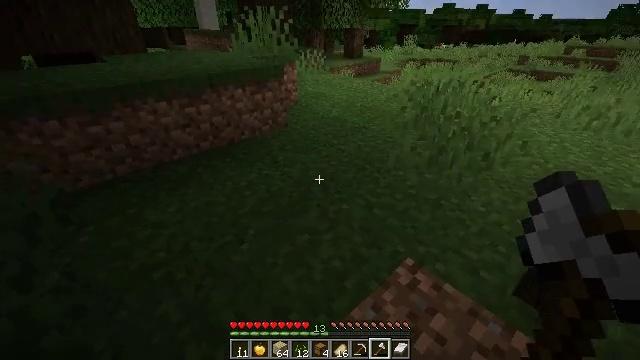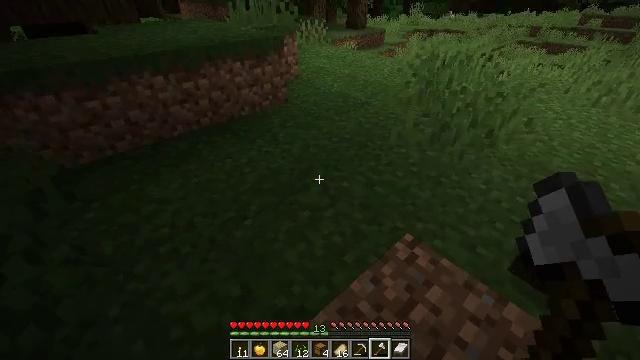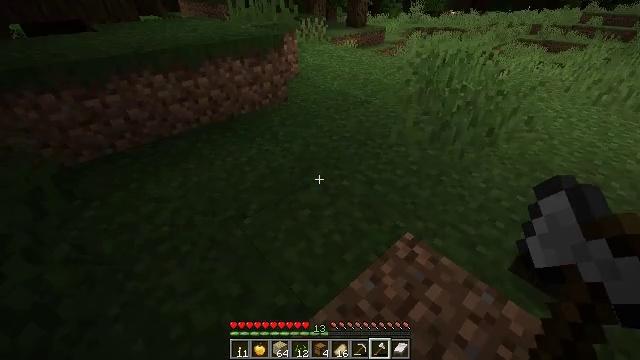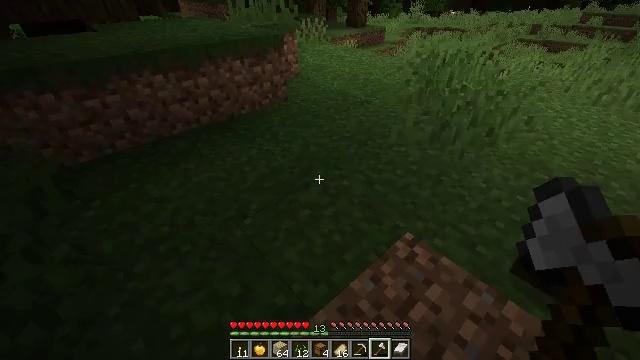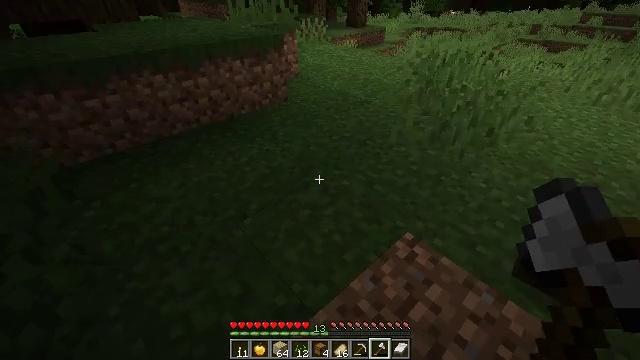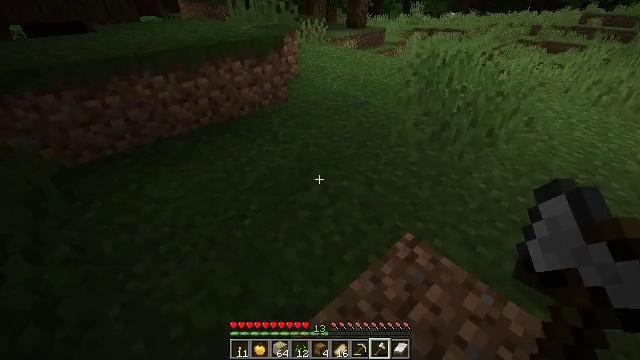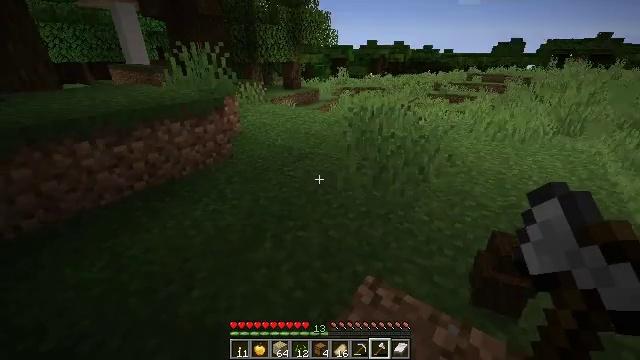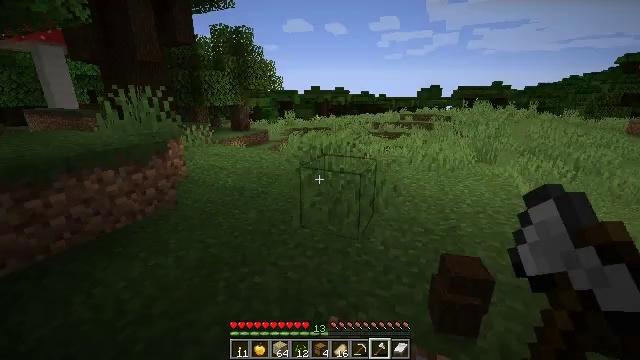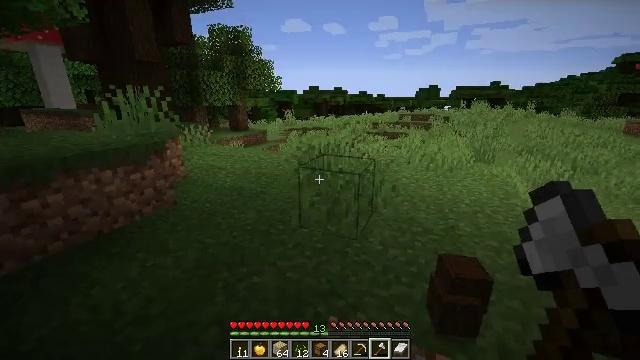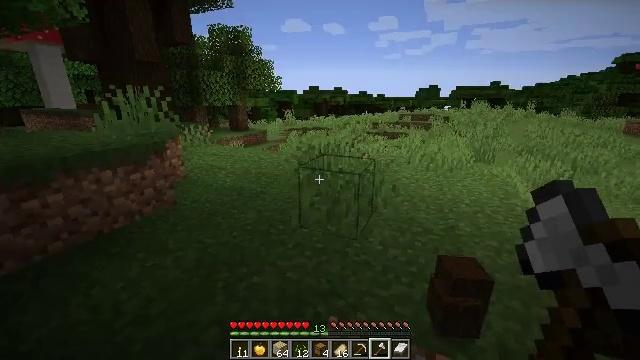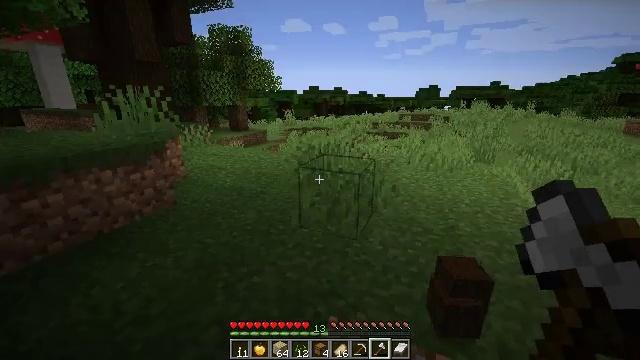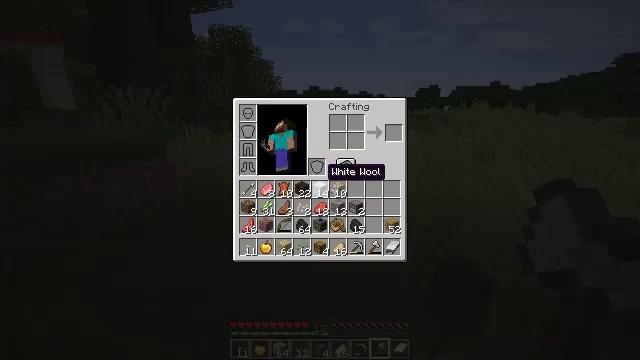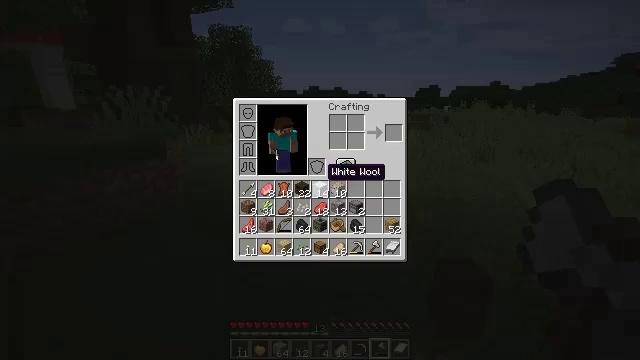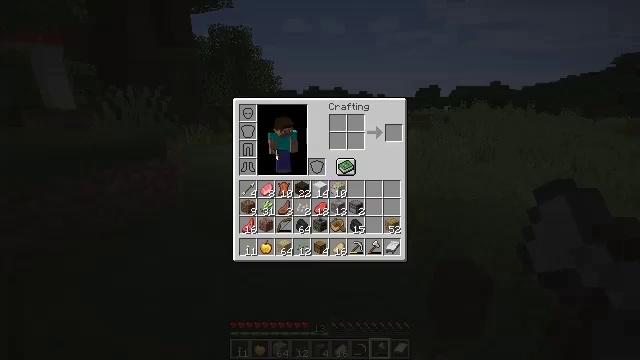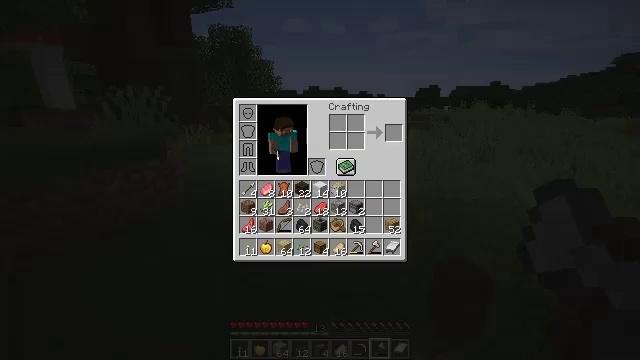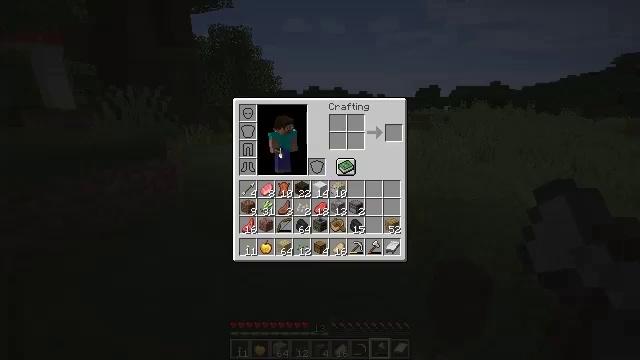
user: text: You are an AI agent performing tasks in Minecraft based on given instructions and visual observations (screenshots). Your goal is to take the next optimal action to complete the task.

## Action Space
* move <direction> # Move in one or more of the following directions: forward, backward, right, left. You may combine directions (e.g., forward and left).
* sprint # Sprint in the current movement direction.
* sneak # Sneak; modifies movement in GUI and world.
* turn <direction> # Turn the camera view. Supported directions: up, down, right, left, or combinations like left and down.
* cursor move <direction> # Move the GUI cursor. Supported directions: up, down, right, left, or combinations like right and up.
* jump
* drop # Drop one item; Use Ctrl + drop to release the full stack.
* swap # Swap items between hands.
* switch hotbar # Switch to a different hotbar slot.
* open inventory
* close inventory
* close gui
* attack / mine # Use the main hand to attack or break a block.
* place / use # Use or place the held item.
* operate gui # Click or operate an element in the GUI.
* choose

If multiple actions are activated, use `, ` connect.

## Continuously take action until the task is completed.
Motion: motion action
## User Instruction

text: Mine the dark oak log from a tree.
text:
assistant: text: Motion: turn down
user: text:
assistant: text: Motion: no_op
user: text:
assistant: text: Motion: no_op
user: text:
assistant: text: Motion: no_op
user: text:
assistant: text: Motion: no_op
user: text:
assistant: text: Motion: turn right and up
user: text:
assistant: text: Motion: turn right and up
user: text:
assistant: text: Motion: no_op
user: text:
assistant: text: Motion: no_op
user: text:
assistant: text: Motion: no_op
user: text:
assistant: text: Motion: close inventory
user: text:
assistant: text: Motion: close inventory
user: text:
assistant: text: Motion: close inventory
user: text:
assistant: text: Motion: cursor move right and up, open gui
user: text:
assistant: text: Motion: cursor move right and up
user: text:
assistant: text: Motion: no_op
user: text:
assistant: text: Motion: no_op
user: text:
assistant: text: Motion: no_op
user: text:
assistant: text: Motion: no_op
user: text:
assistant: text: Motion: no_op
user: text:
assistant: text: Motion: close gui
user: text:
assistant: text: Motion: move forward, turn right and down, open inventory
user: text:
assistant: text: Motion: move forward, turn right and down, open inventory
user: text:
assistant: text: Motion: move forward, turn right and down
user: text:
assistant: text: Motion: move forward
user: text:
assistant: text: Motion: move forward
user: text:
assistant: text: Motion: no_op
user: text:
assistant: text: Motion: no_op
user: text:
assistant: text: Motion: no_op
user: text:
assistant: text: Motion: no_op